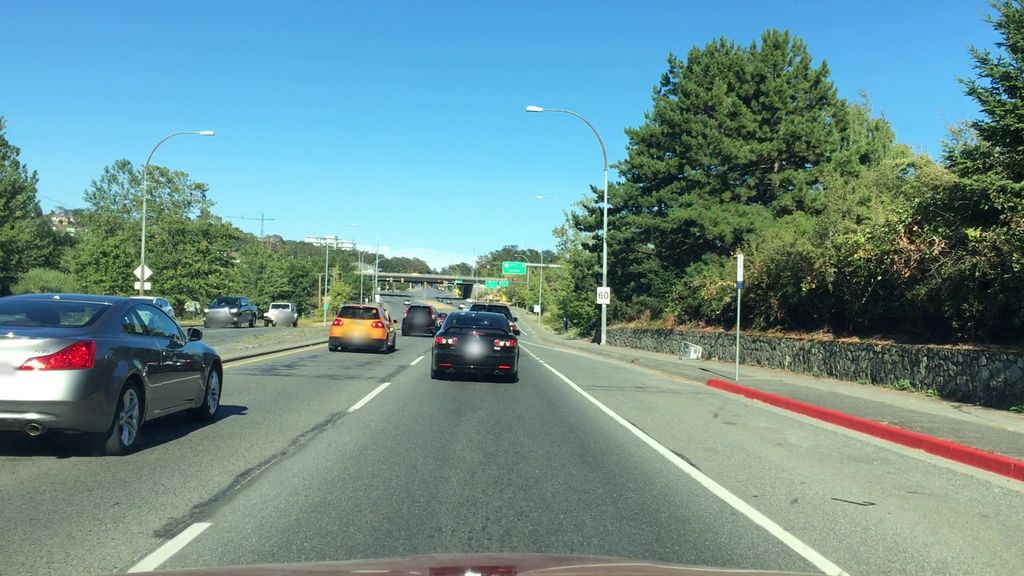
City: victoria